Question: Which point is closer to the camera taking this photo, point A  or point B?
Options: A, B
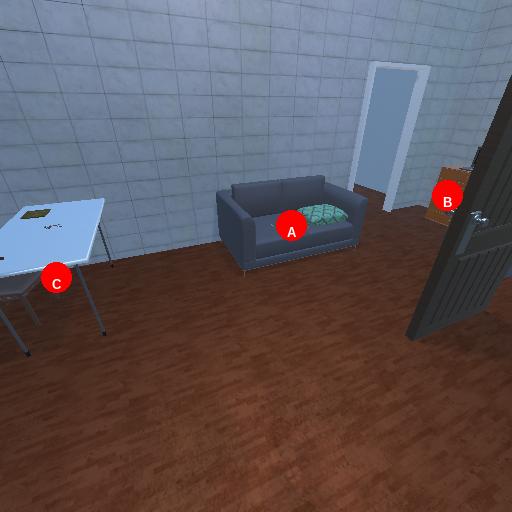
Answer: A